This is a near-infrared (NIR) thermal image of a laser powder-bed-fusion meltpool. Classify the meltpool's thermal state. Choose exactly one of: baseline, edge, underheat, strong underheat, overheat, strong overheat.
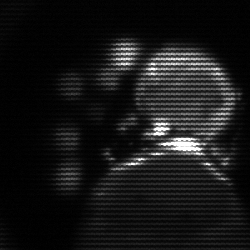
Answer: edge